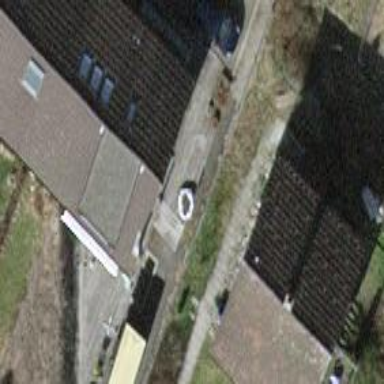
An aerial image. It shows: Terrace building.